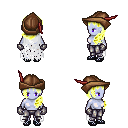
a pixel art fantasy rpg character, female body template, dark elf, purple skin, white tattered cape, metal pants, gold left-swept hairstyle, leather cap, metal gloves, ghillies, four views (front, back, left, right), 2x2 character sprite sheet, small pixel art, hard edges, no anti-aliasing